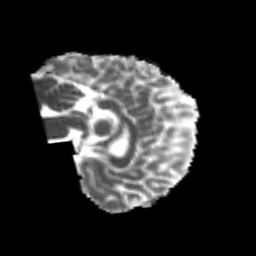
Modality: MD
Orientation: sagittal
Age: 26
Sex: female
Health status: healthy
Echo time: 0.074 s